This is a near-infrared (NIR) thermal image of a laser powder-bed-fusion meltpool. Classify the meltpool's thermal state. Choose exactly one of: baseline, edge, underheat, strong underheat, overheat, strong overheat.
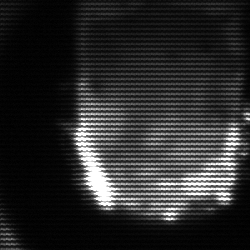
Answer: baseline